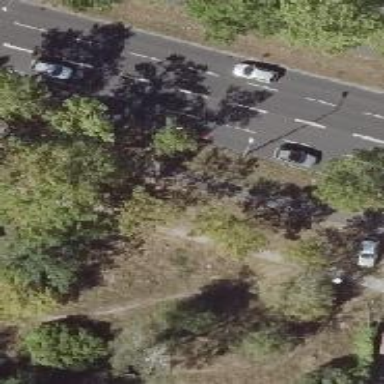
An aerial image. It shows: Avenue of trees.